Field crop: tomato
Growth stage: 2
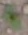
Species: solanum